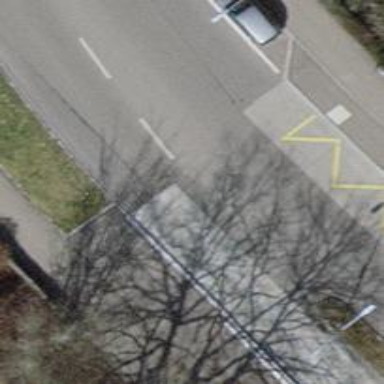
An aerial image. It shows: Bus stop equipped with public transport stop position.